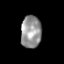
Tissue: prostate
Cell type: T cells
Senescence score: 0.3169
Nuclear area (px): 645
Mean DAPI intensity: 149.847